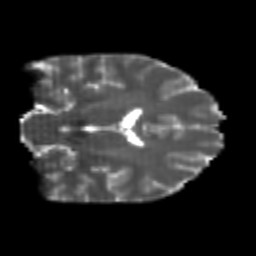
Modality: T2w
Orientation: coronal
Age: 26
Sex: female
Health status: healthy
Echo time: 0.074 s